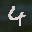
Label: 4